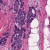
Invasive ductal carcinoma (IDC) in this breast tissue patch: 0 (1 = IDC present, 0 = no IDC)